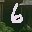
Label: 6